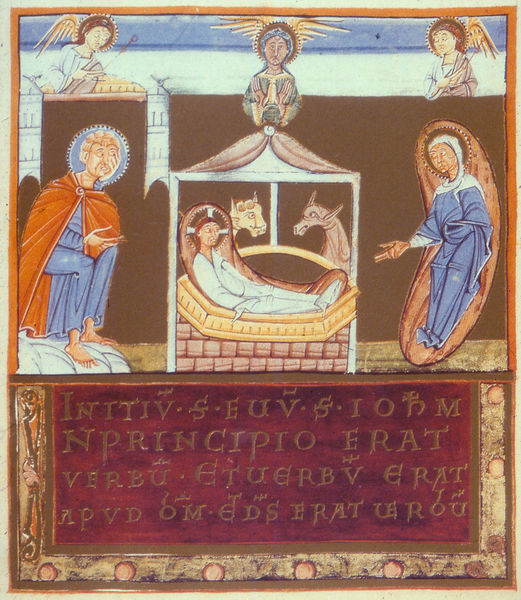
Titel: Reichenauer Evangelistar
Institution: Berlin, Staatliche Museen, Kupferstichkabinett
Schlagwörter: kind, mutter, vater, esel, engel, schrift, baby, bett, kreuz, jungfrau, rom, christus, jesus, jesus christus, teufel, heilige, maria, madonna, mutter gottes, ochse, ikone, josef, joseph, geburt, krippe, säugling, wiege, erlöser, weihnachten, ochs, gottesmutter, kamel, latein, beschriftet, jesuskind, heiligenscheine, mama, drei könige, messias, gottessohn, sohn gottes, papa, unsere liebe frau, heilige maria, christkind, ruhebank, jesu kind, madonna mit dem kind, ox, mule, crib, angles, christkönig, heilland, erretter, jesus von nazaret, gottesgebärerin, maria von nazaret